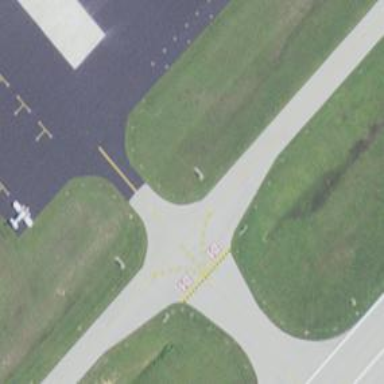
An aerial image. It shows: Image of taxiway at airport.